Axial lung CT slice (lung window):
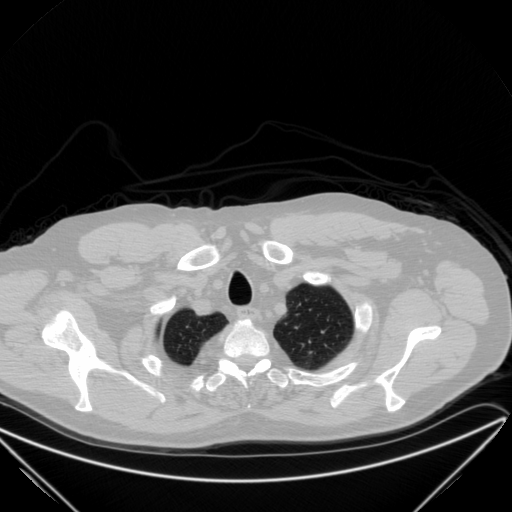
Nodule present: no